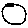
Label: circle